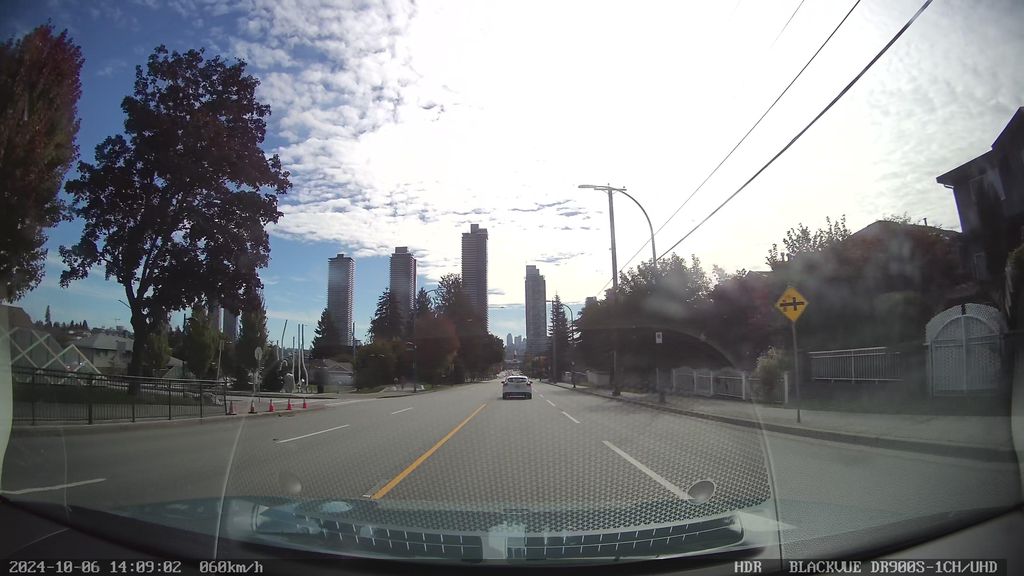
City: vancouver